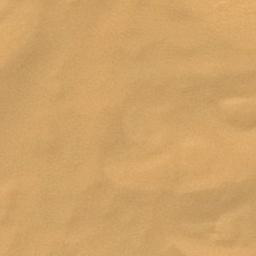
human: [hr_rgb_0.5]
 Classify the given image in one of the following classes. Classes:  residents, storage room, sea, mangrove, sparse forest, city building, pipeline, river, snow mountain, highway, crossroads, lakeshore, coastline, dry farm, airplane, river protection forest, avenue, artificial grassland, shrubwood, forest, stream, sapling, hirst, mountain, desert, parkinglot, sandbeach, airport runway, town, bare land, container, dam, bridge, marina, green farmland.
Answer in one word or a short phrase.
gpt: desert